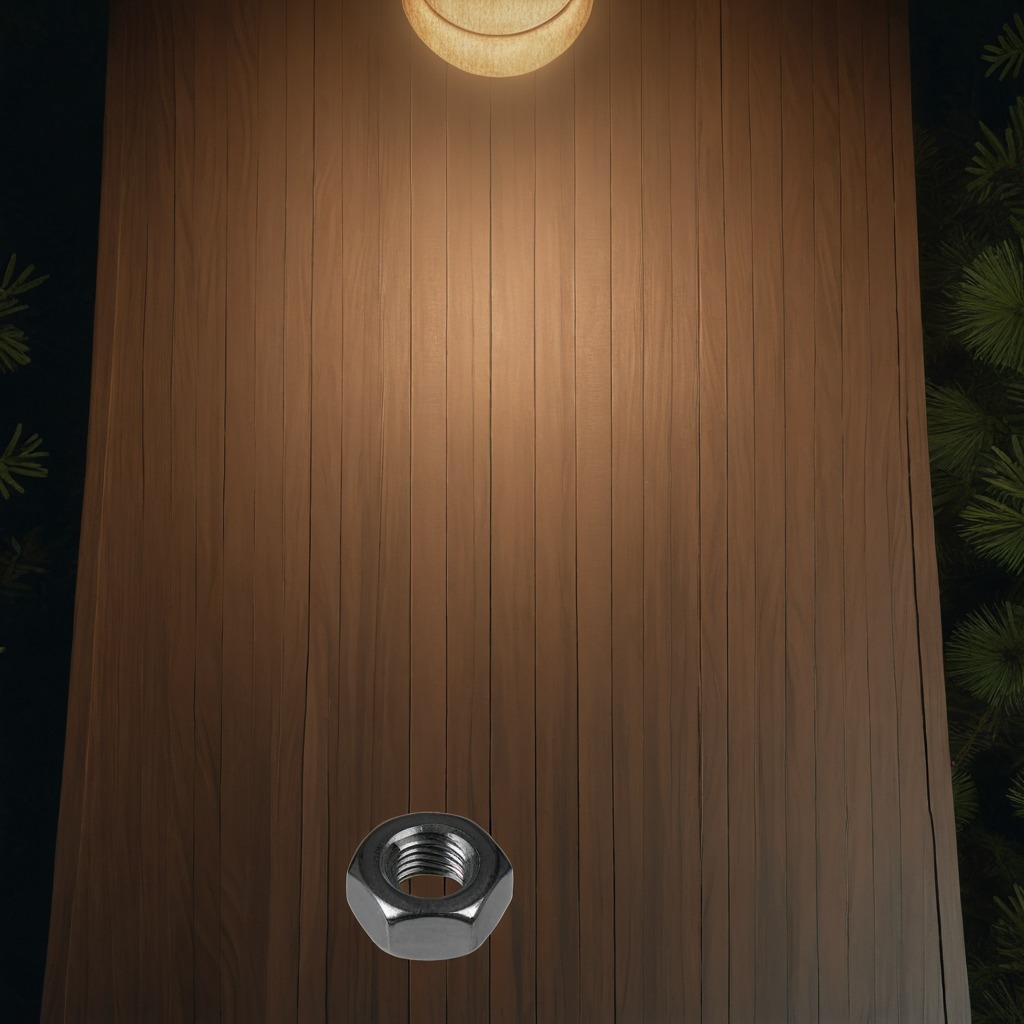
A metal nut is lying on the wooden table inside a jungle field workshop tent at night.